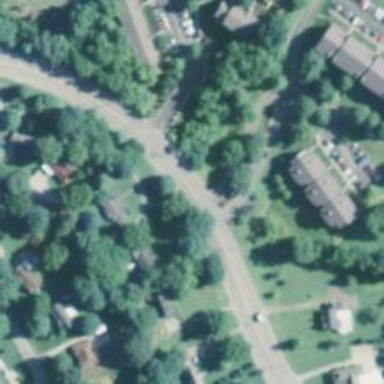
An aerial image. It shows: Tertiary road.